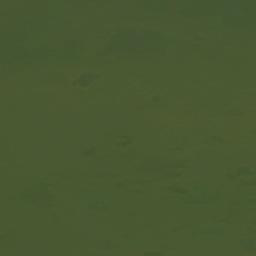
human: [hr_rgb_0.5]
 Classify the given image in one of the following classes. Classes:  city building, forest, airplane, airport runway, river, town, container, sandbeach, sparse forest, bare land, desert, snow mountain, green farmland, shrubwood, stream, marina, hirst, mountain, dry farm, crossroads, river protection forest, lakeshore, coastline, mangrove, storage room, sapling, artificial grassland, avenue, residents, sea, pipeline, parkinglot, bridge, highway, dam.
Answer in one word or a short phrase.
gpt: sea